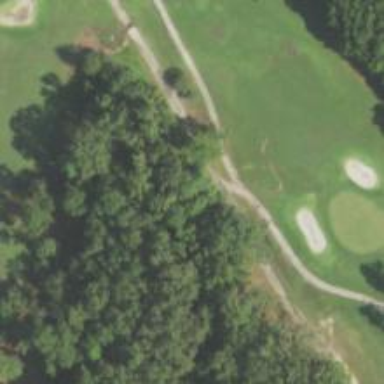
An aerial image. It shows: Path for both roads and golfers.